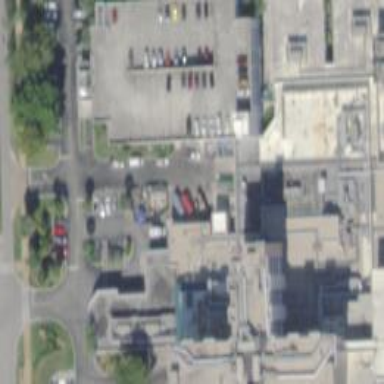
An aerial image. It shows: Hospital building.